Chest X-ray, PA view. Patient: 36 years old, sex F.
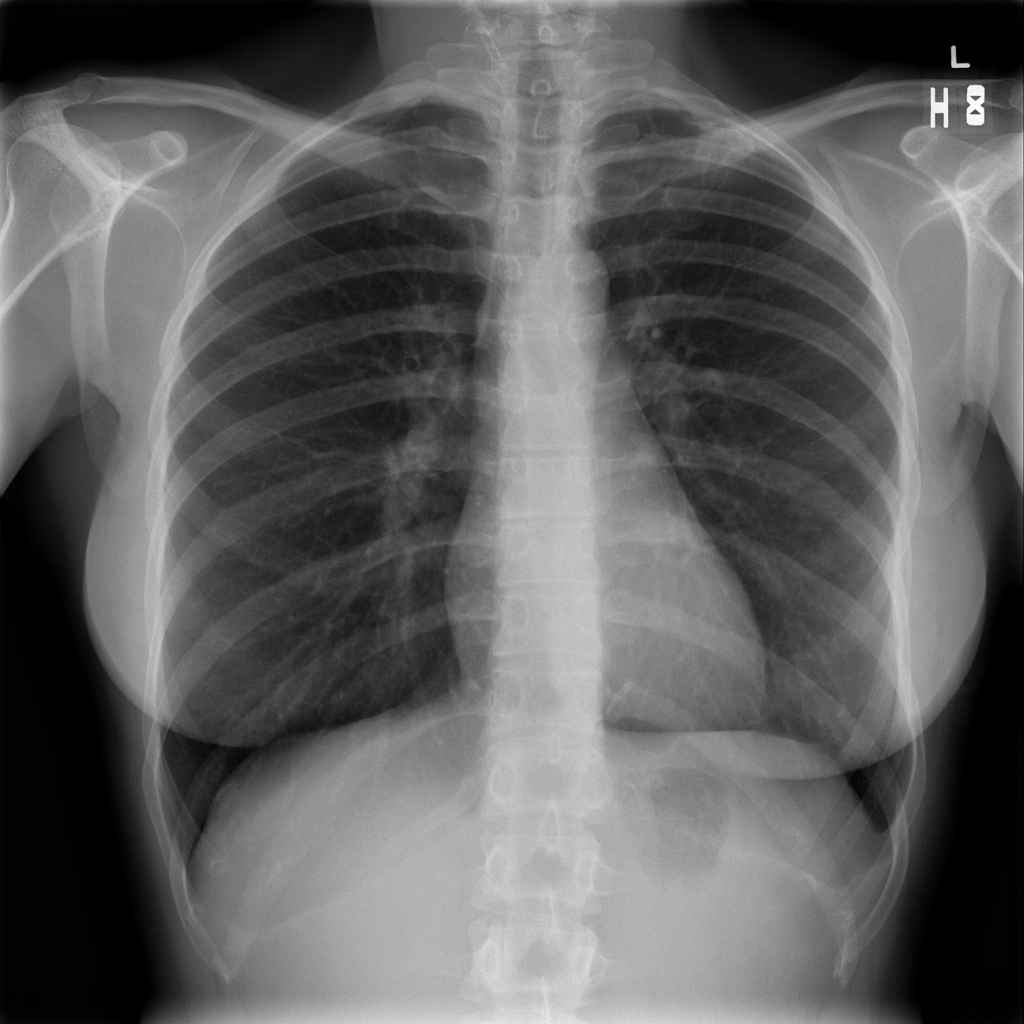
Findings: No Finding